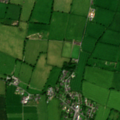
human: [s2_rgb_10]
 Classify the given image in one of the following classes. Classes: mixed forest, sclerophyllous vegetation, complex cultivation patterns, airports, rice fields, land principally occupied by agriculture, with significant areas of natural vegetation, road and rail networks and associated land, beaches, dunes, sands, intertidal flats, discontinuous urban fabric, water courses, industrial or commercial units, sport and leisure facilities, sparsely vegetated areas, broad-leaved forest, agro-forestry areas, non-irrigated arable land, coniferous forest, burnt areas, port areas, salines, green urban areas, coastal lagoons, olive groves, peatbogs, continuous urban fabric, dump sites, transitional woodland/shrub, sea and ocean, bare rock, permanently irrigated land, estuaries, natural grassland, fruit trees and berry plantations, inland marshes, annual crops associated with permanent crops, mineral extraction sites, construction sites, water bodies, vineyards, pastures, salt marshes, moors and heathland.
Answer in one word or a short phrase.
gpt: green urban areas, non-irrigated arable land, pastures